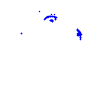
Particle: pion